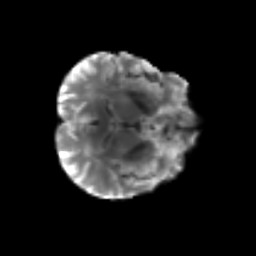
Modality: T2w
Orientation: axial
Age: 74
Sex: male
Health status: ill
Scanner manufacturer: siemens
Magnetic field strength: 3 T
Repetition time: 8.7 s
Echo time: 0.11 s